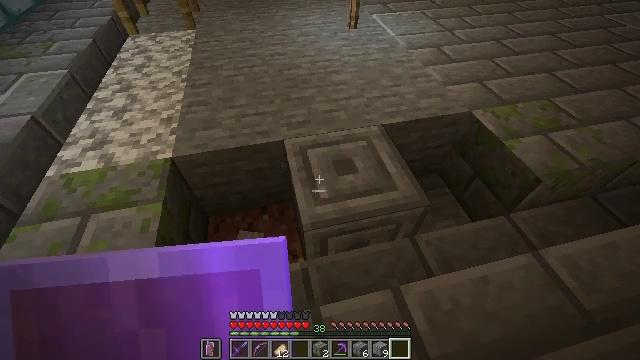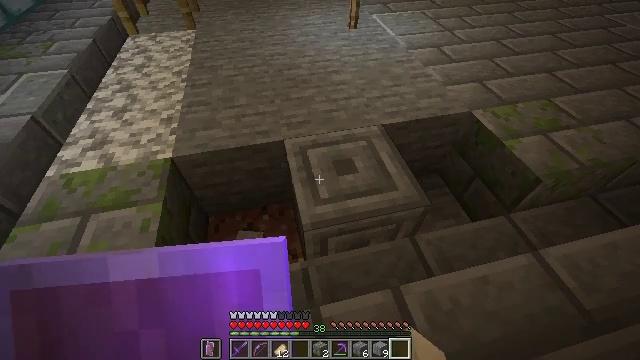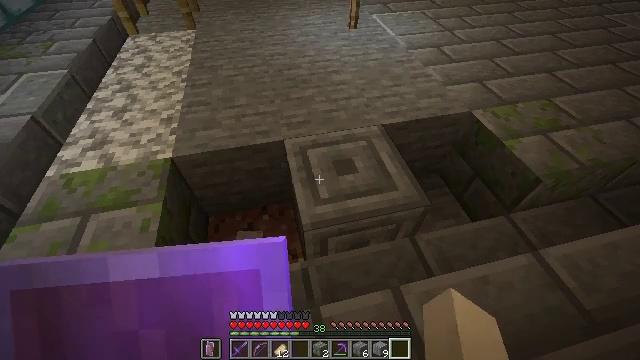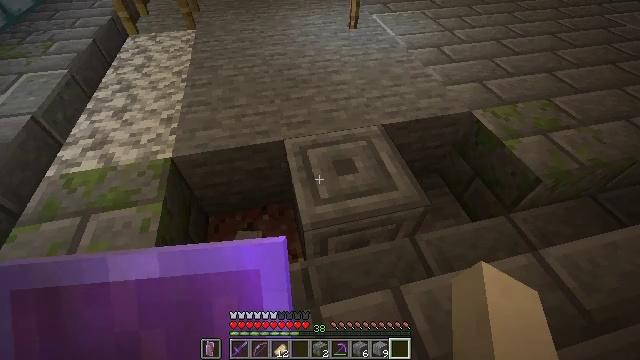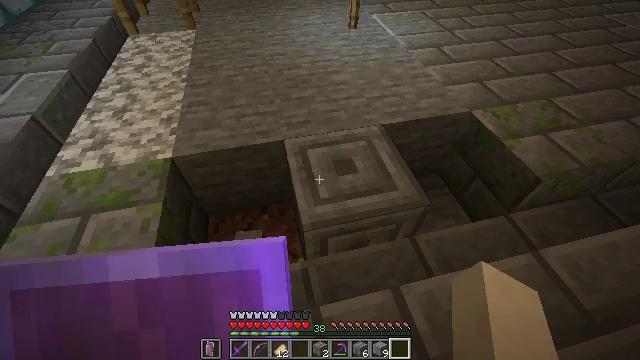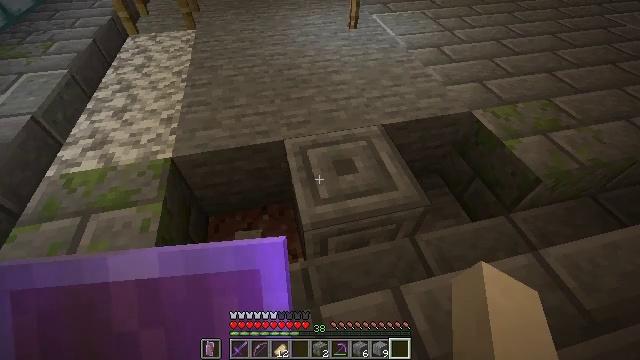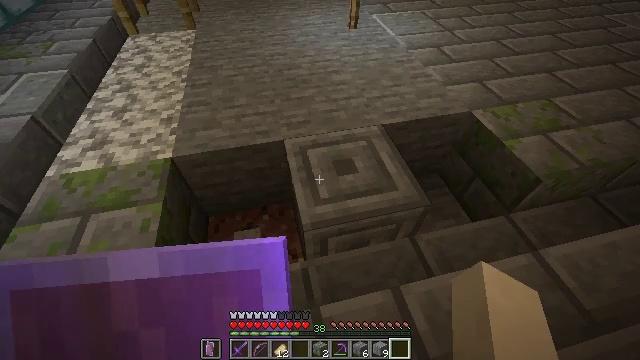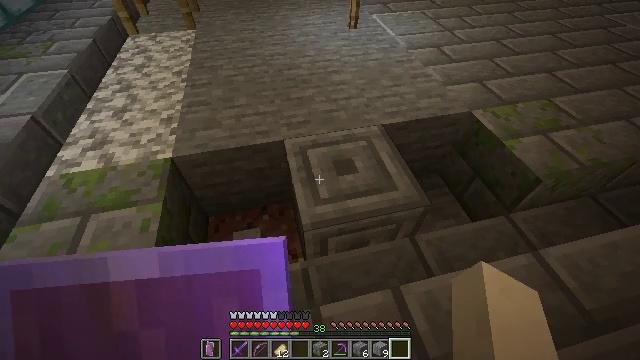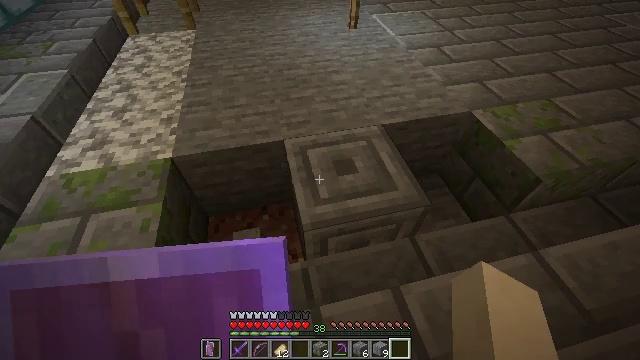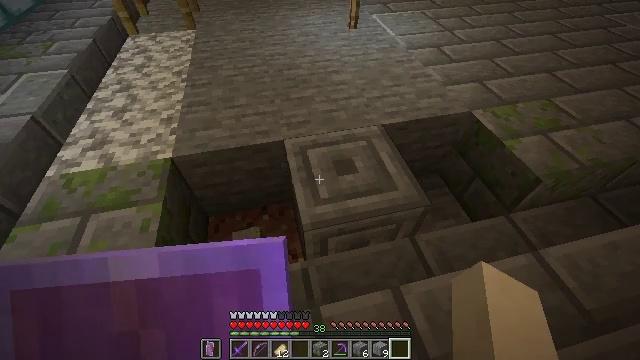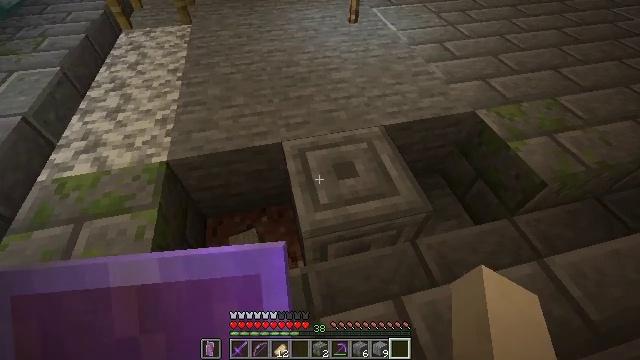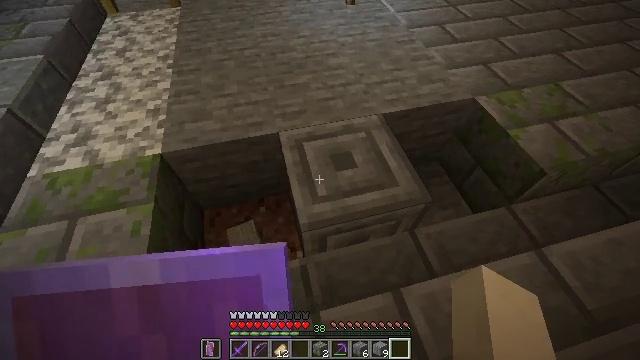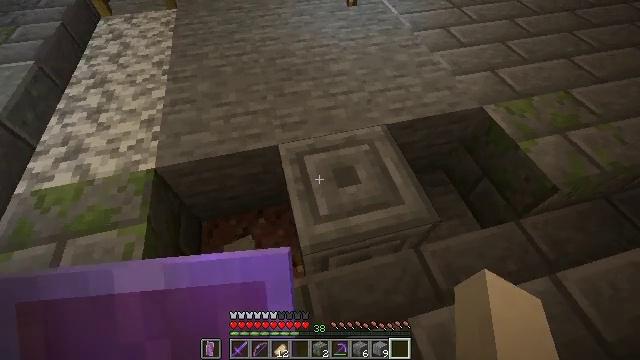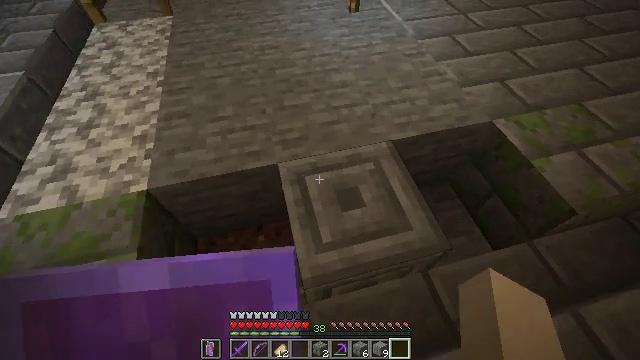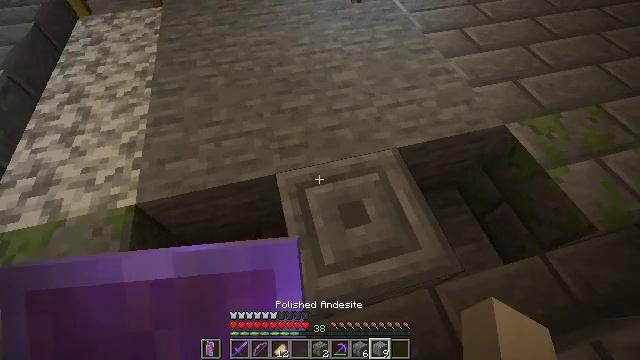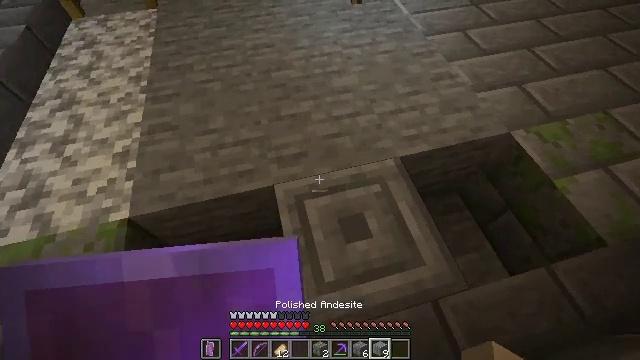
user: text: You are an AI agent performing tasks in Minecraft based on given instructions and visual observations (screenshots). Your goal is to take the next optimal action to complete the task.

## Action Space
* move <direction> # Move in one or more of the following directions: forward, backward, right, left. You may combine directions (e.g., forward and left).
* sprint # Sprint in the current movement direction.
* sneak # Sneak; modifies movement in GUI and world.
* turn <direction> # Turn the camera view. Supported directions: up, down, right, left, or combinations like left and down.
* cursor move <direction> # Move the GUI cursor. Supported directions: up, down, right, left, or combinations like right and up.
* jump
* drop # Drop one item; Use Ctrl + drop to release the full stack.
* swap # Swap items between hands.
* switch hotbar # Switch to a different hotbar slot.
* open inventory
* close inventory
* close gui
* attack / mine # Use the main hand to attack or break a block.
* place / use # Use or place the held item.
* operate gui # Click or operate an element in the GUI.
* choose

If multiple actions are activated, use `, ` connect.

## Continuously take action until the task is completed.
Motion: motion action
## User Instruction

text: Collect chiseled stone bricks for building.
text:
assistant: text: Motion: no_op
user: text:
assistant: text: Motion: no_op
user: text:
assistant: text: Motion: no_op
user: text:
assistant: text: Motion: no_op
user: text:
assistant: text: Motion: no_op
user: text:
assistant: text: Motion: no_op
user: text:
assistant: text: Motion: no_op
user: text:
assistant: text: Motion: no_op
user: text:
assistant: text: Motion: no_op
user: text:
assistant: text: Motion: move forward, turn down
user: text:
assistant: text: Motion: move forward, turn down
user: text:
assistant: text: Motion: move forward
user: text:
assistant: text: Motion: move forward
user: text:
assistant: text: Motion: move forward, turn down
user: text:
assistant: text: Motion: no_op
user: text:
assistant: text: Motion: turn down
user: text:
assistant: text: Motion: turn down
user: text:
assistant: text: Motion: no_op
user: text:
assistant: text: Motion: no_op
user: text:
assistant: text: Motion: no_op
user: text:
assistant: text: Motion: no_op
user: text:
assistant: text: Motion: turn right and down
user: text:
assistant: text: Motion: turn right and down
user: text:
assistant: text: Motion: turn right and down
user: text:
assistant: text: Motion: turn right and down
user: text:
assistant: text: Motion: no_op
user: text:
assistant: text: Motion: no_op
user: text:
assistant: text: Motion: attack / mine
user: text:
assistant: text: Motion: attack / mine
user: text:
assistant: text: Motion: attack / mine